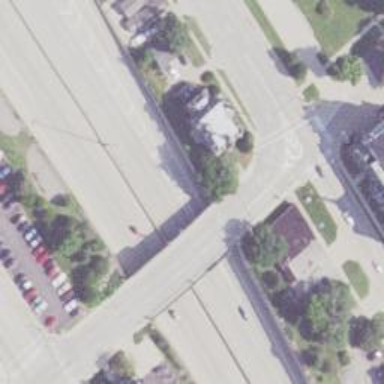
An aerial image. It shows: Viaduct bridge over secondary road.